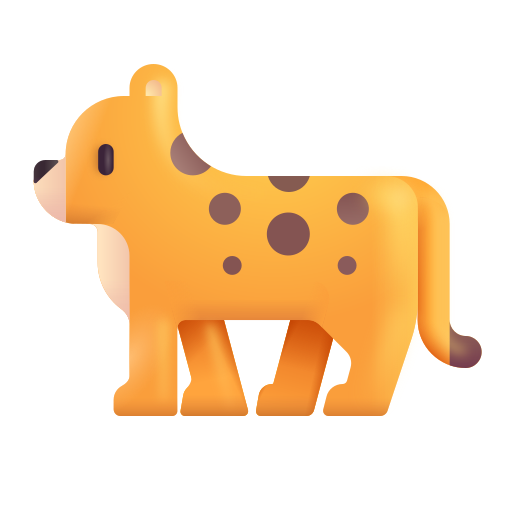
leopard color